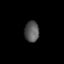
Tissue: prostate
Cell type: Epithelial cells
Senescence score: 0.3029
Nuclear area (px): 295
Mean DAPI intensity: 86.99